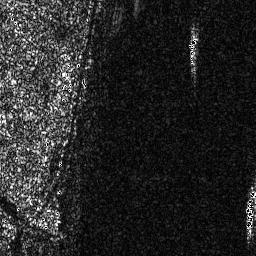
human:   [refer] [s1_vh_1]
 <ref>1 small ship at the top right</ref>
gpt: <box>[[72, 12, 77, 24, 0]]</box>